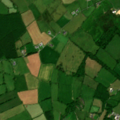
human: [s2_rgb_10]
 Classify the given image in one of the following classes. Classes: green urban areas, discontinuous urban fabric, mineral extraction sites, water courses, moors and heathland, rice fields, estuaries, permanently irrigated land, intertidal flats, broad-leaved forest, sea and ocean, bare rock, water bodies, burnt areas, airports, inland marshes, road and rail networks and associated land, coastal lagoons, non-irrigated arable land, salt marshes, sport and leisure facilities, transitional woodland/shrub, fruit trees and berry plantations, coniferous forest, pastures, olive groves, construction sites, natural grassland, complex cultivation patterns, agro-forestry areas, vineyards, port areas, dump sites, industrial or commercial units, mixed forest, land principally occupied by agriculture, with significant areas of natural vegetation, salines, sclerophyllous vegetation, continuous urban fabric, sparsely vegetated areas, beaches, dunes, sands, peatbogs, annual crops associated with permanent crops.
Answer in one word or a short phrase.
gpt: pastures